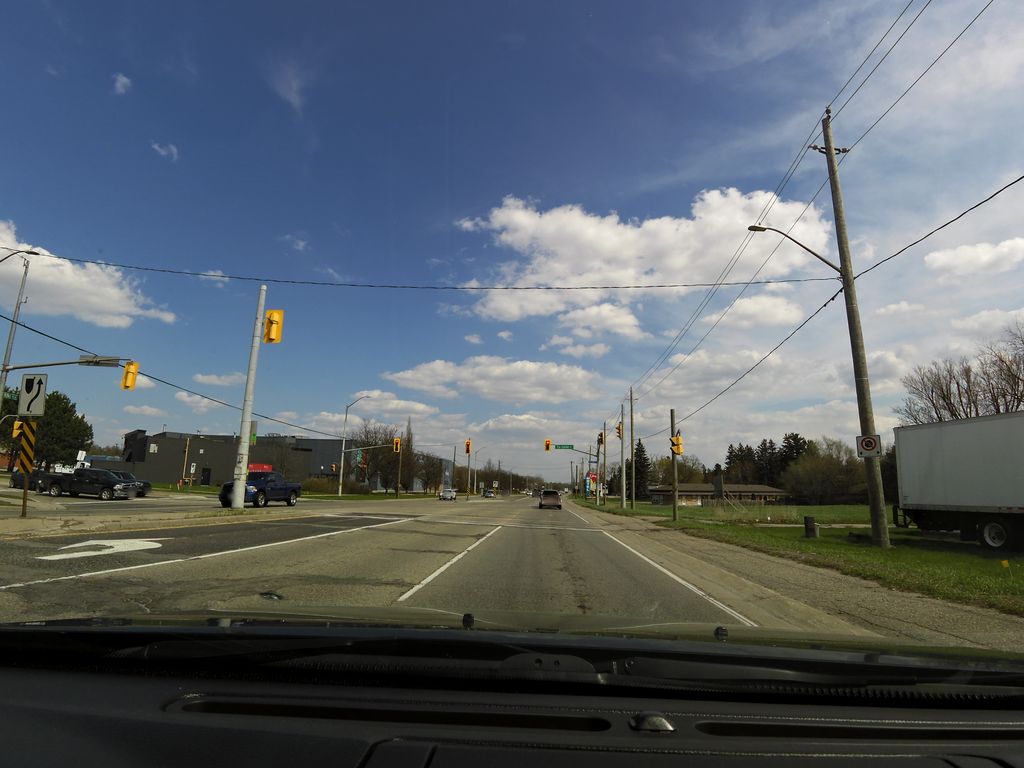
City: kitchener-waterloo